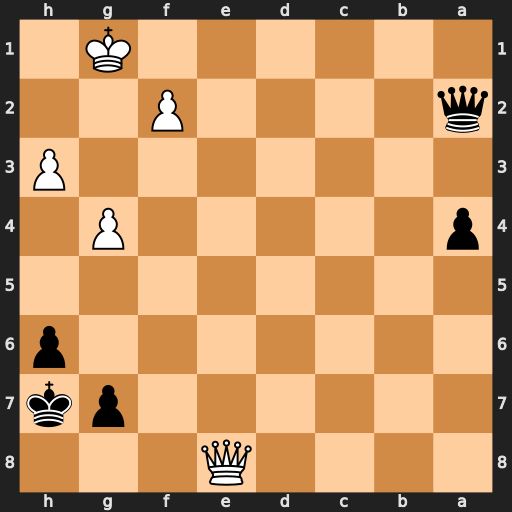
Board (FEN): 4Q3/6pk/7p/8/p5P1/7P/q4P2/6K1
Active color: b
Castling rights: -
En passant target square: -
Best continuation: Qb1+ Kg2 a3